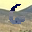
Label: 6